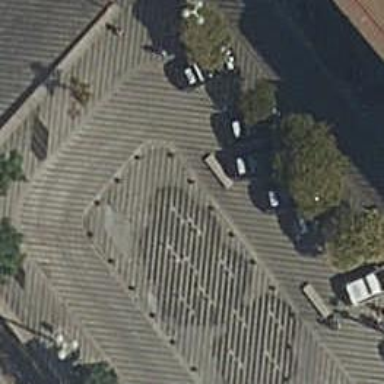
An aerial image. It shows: Bench.